Question: I am trying to add id of an element to an array. But I am getting the error - Microsoft JScript runtime error: Object doesn't support this property or method.
Below image shows how I am adding the id value to array. Also why is value of $(this).id undefined?

Thanks
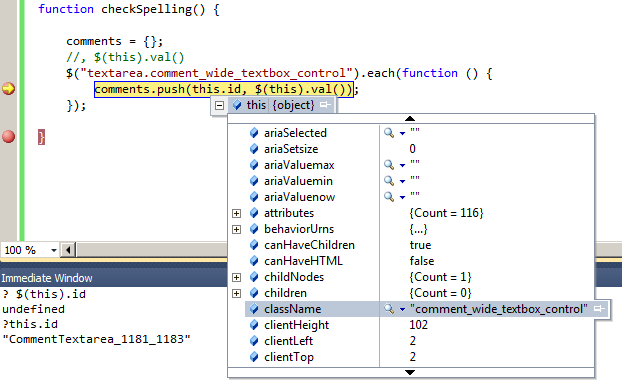
Answer: You should be doing:
'''
var comments = [];
//instead of
var comments = {};
'''